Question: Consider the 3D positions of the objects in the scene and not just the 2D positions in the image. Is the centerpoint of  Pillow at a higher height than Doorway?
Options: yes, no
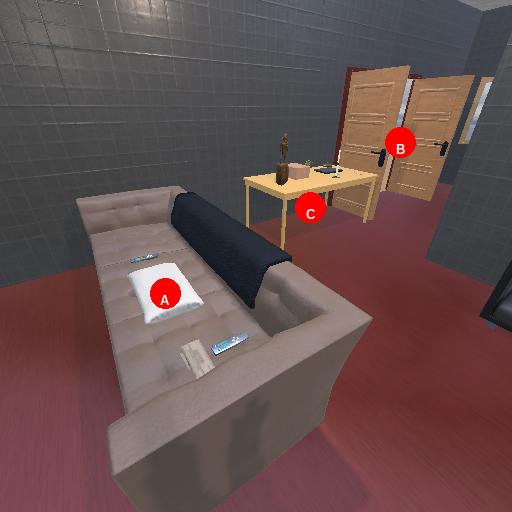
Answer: yes